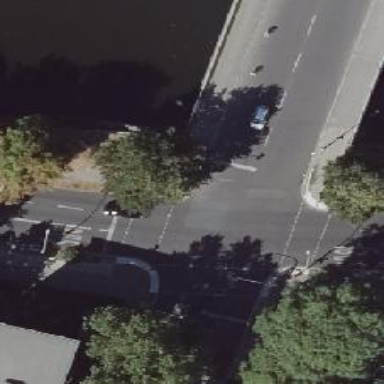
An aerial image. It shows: Footway with traffic signals at crossing.